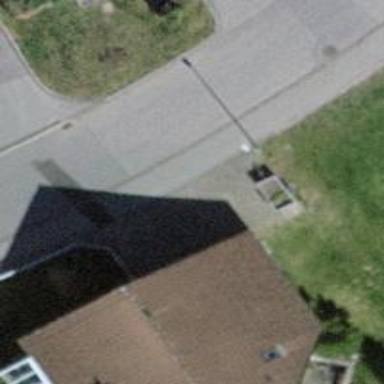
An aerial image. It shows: Asphalt road in residential area.